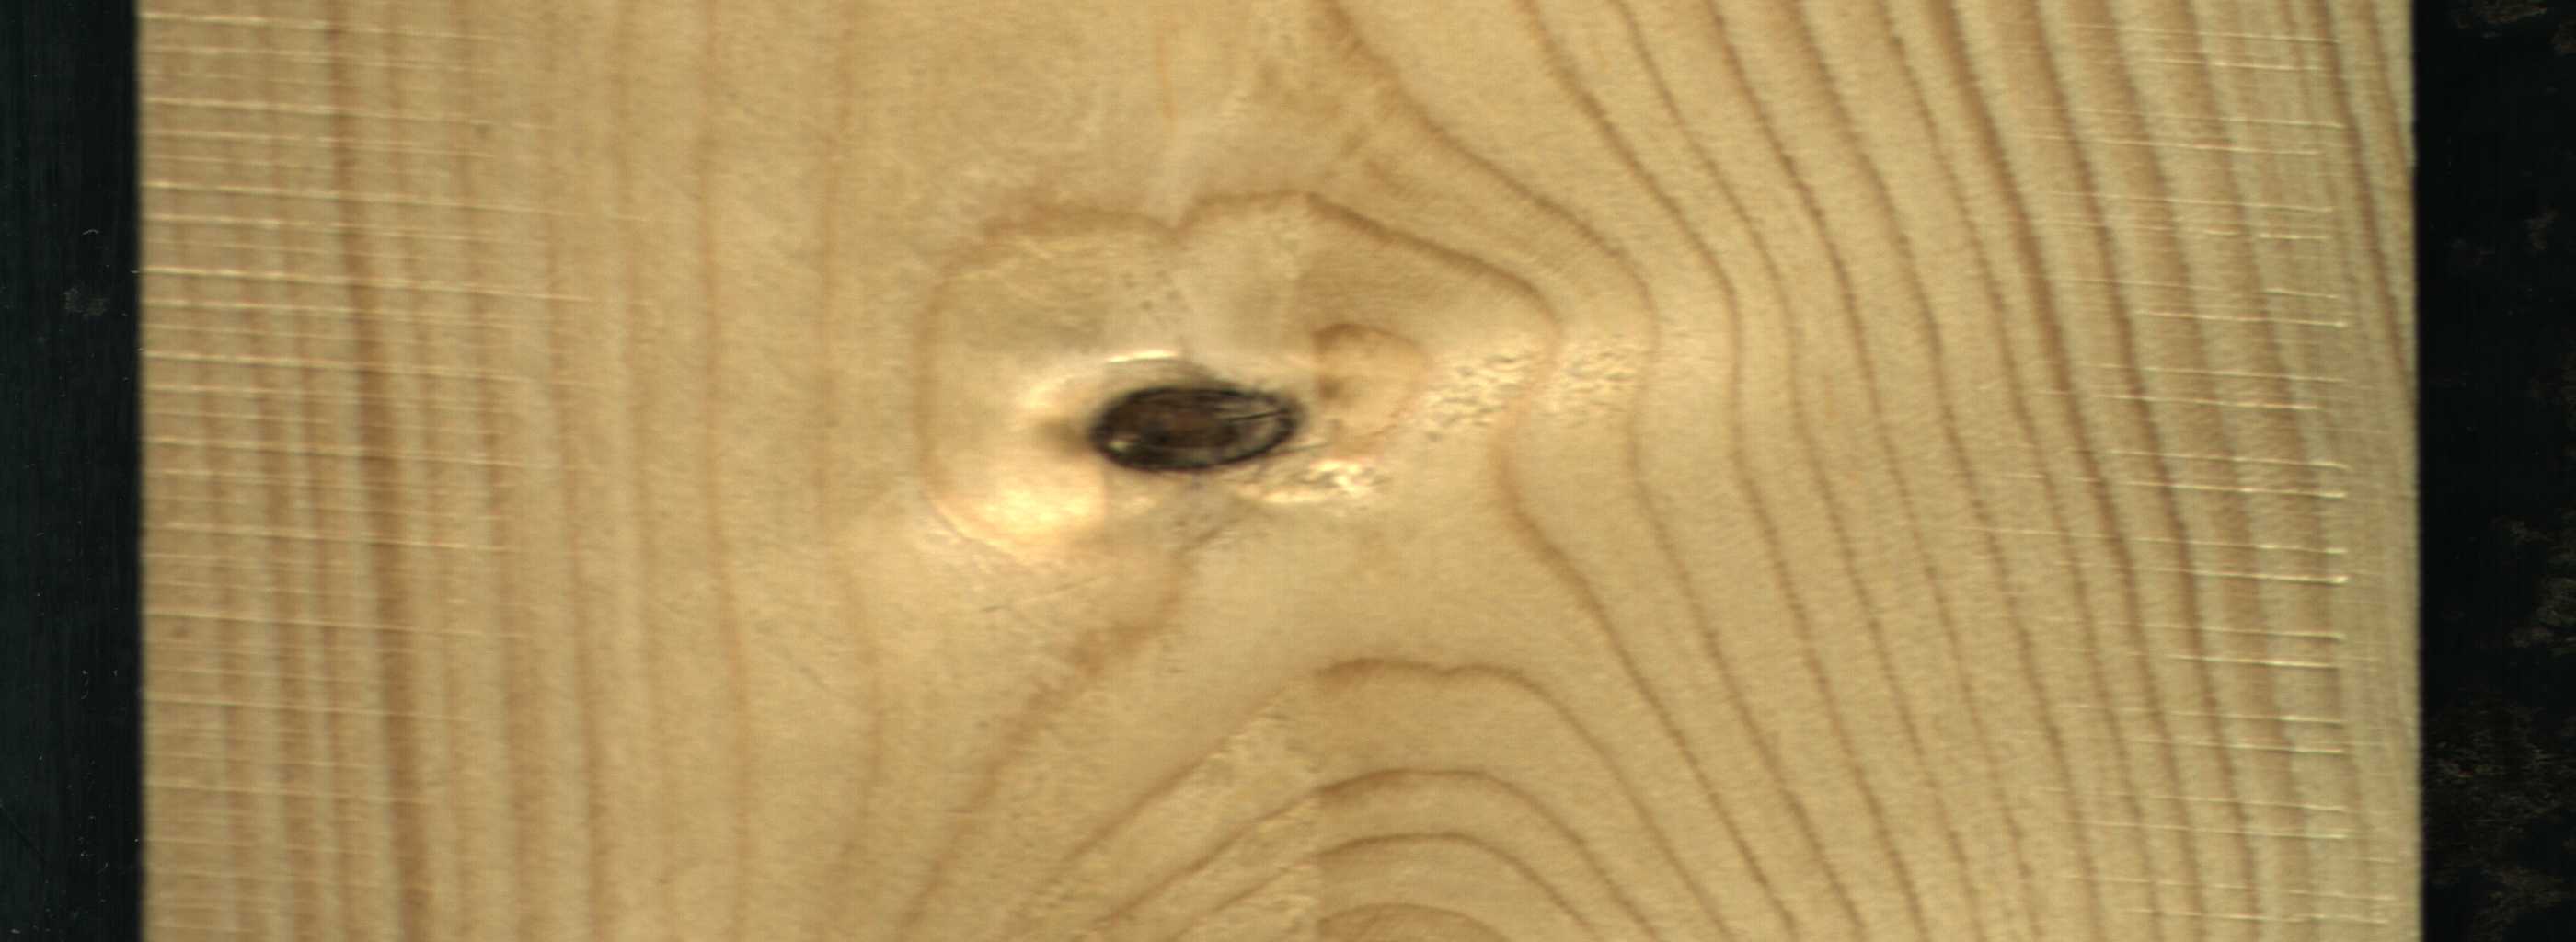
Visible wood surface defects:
Dead_Knot